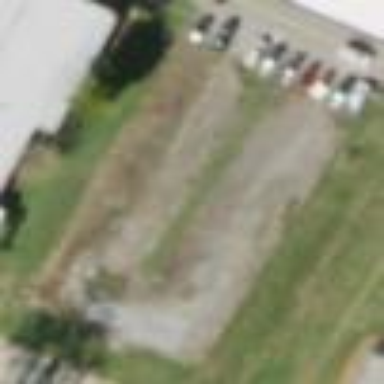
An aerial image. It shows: Parking area.